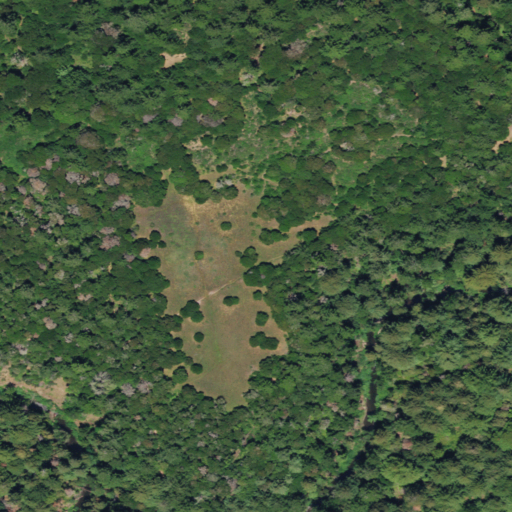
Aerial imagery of plain(s) in California named Worley Flat containing evergreen forest, mixed forest, and grassland